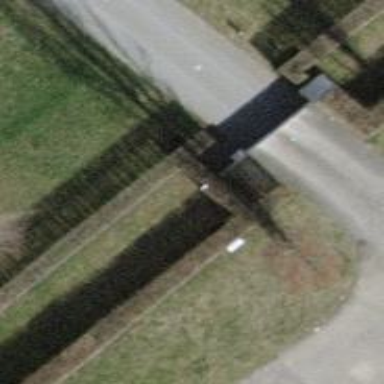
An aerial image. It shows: Hedge acting as barrier.